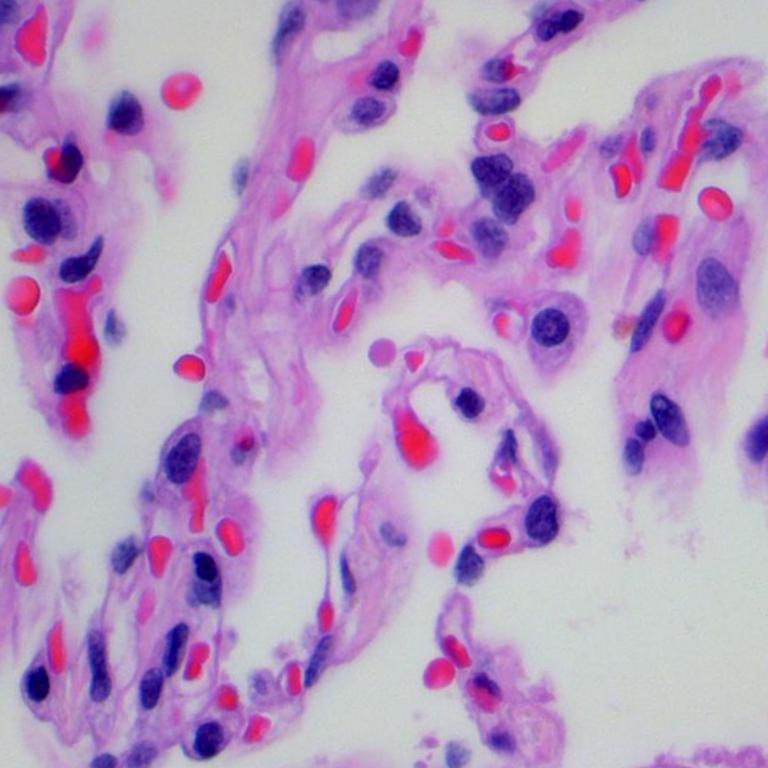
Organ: lung
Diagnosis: benign